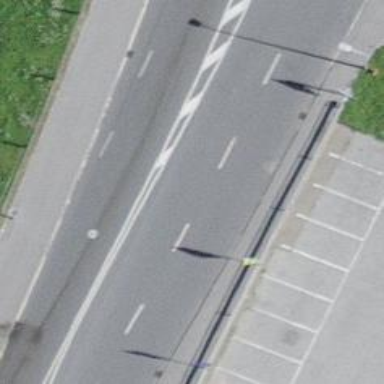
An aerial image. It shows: Secondary road with asphalt surface and no sidewalks.